Question: I have a report with a Tablix where I would like it almost full page width. "Gross Pay" is visible or not based on a parameter. I have also added a blank column to the left of this which has the opposite visibility to "Gross Pay" as a work around for the fact that I can't resize tablix width dynamically so the whole tablix stays the same width.
This is all fine and works but spits out an extra page when saving to pdf. This is because my body width is greater than 21cm. Below is the tablix, the red line is where page end is.

My body width must be 24cm in the designer to accommodate this hidden field but will always display under 21cm in the end. Can I have a body width in the designer larger than the page size? Alternate solutions would also be appreciated.
Thanks!
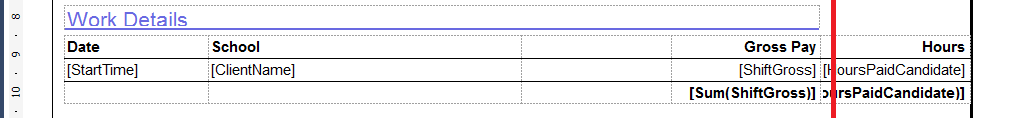
Answer: I ended up removing the blank column and just using expressions for all fields on the "Gross Pay" column that would fill it as blank if appropriate parameter was set.